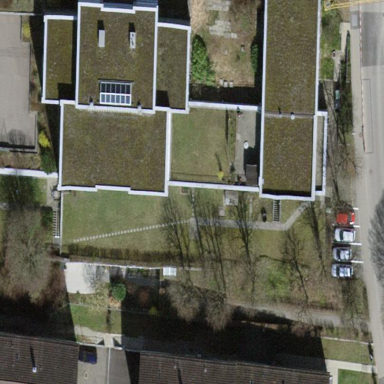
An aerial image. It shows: School building with flat roof.